八年级 · 度量几何学
如图, $\triangle A B C$ 中, $\angle A=90^{\circ}, \angle B=60^{\circ}, B C$ 的垂直平分线交 $B C$ 于点 $D$, 交 $A C$ 于点 $E$.求证: (1) $A E=D E$; (2) 若 $A E=6$, 求 $C E$ 的长.

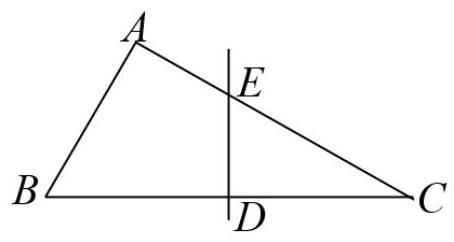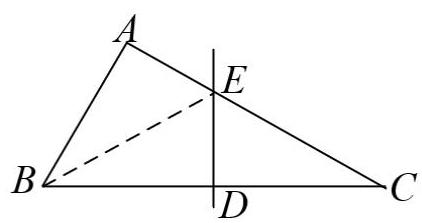
答案: (1) 证明: 连接 $B E$,

$\because \angle A=90^{\circ}, \angle B=60^{\circ}$,

$\therefore \angle C=30^{\circ}$.

$\because D E$ 垂直平分 $B C$,

$\therefore E B=E C$,

$\therefore \angle E B C=\angle C=30^{\circ}=\angle A B E$,

$\therefore A E=D E ;$

(2) 在 $\triangle C D E$ 中,

$\because \angle C D E=90^{\circ}, \angle C=30^{\circ}$,

$\therefore D E=\frac{1}{2} C E$,

$\therefore C E=2 D E=2 A E=12$